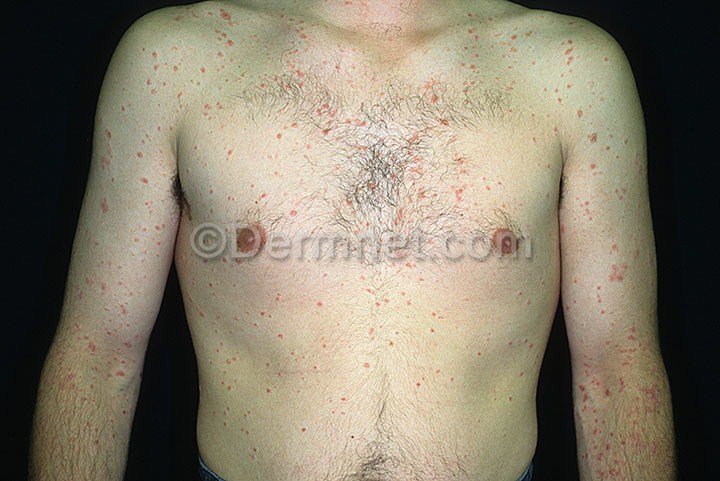
Disease: Psoriasis pictures Lichen Planus and related diseases